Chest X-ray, PA view. Patient: 23 years old, sex M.
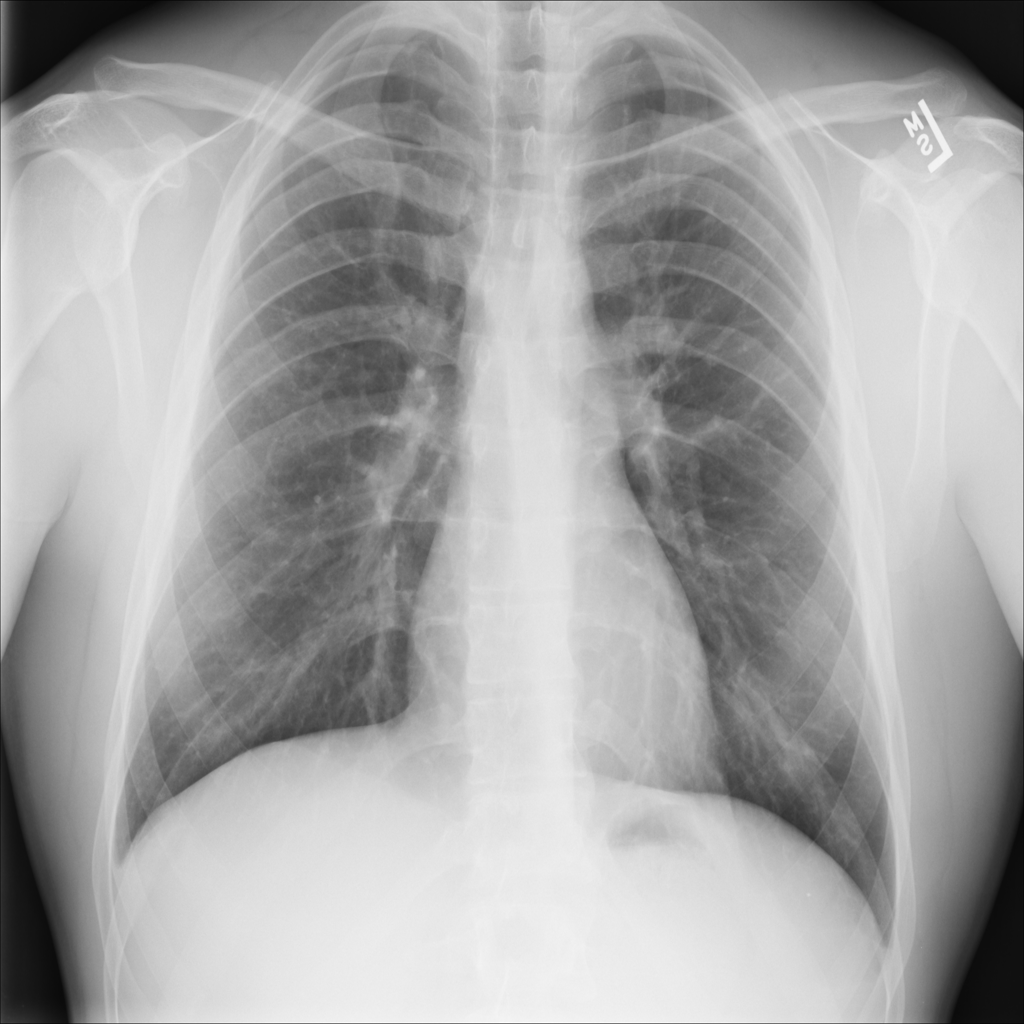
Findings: No Finding